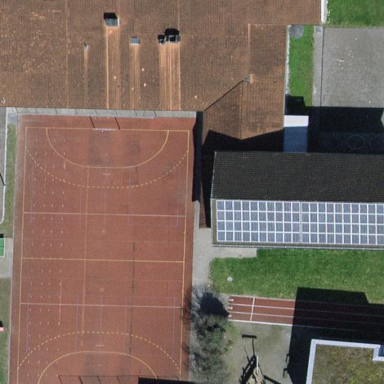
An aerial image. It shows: Public building designed for multiple sports activities.